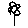
Label: flower